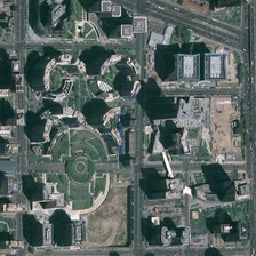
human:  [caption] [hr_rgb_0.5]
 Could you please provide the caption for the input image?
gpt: The layout of surrounding high-rise buildings, green spaces and buildings.

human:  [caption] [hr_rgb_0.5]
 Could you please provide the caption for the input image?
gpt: beside the tall buildings are green .

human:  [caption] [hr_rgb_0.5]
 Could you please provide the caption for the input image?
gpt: city central has a circular flower bed .

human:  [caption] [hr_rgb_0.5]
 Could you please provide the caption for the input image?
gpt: on the ground have a lot of green circular flower bed .

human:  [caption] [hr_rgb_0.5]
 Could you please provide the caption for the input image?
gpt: Green and buildings, distributed around the high-rise buildings, form a sharp contrast.